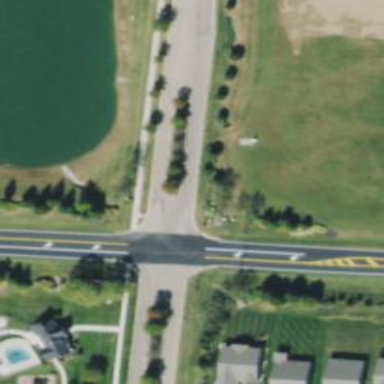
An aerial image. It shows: Unclassified road.